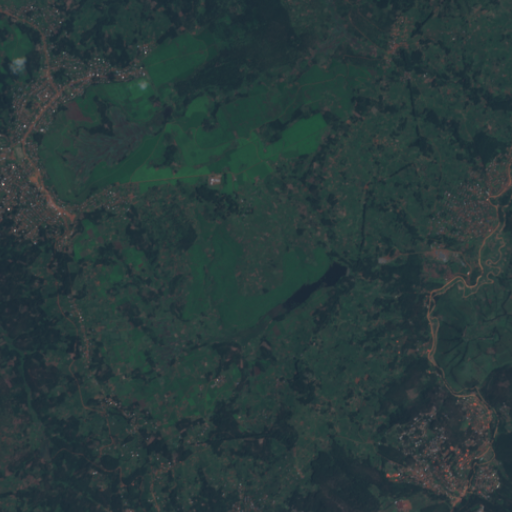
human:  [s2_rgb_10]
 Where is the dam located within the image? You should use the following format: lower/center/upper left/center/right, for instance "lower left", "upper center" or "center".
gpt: The dam is located in the lower left of the image.
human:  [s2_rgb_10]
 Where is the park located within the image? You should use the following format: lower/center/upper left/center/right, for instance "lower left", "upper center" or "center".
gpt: The park is located in the upper left of the image.
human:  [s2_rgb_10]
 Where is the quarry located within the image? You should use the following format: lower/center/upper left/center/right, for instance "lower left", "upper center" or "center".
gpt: The quarry is located in the center right of the image.
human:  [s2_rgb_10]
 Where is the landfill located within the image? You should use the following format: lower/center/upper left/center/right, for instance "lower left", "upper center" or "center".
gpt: There is no landfill in the image.